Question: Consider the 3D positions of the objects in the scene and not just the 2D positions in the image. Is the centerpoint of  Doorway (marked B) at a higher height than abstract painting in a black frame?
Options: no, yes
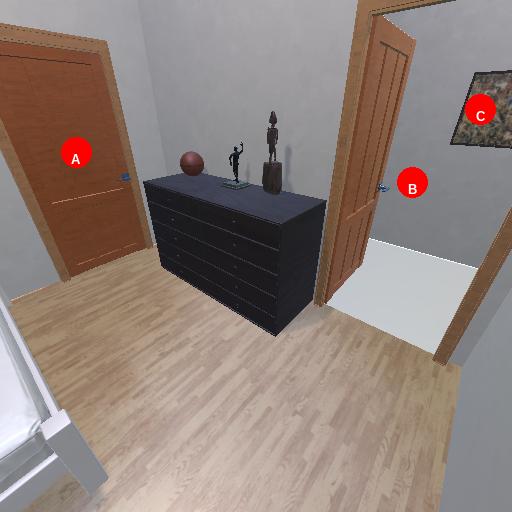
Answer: no